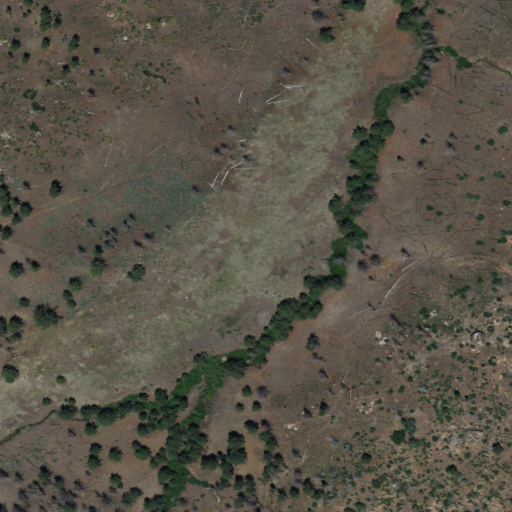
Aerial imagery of plain(s) in California named Woolstalf Meadow containing shrub and grassland